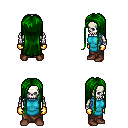
a pixel art fantasy rpg character, male body template, skeleton, teal tunic, robe skirt, green extra-long hairstyle, gold gloves, brown shoes, four views (front, back, left, right), 2x2 character sprite sheet, small pixel art, hard edges, no anti-aliasing